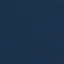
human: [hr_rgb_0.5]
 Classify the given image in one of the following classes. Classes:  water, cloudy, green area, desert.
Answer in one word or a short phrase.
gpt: water